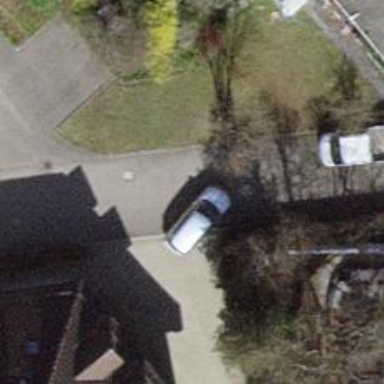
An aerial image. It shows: Residential road.